Aerial crown-view tile of a tropical tree (Barro Colorado Island, Panama), acquired 20241014:
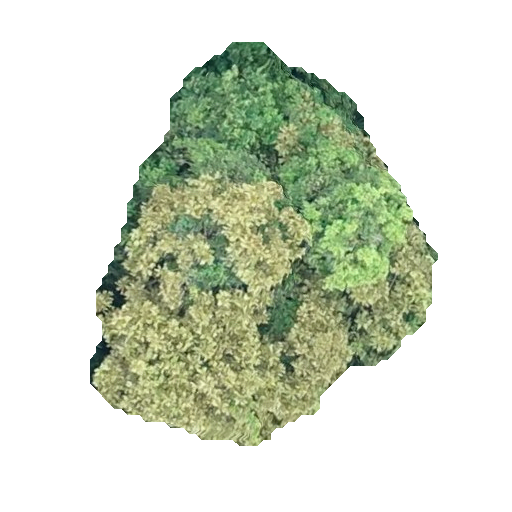
Species: Dipteryx oleifera
GBIF accepted scientific name: Dipteryx oleifera
Crown area: 144.373 m²